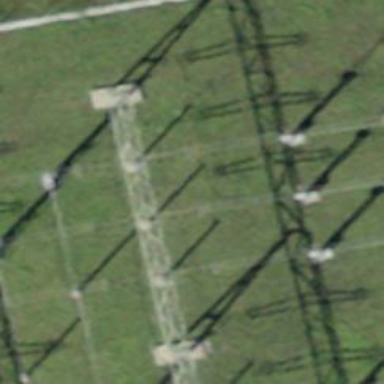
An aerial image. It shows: Insulator used in power systems.